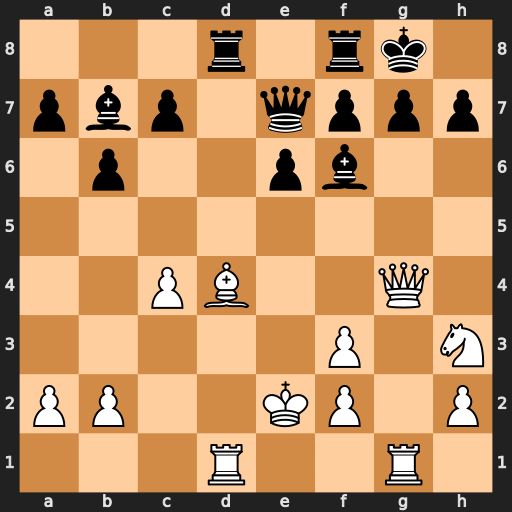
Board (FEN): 3r1rk1/pbp1qppp/1p2pb2/8/2PB2Q1/5P1N/PP2KP1P/3R2R1
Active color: w
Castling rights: -
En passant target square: -
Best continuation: Qxg7+ Bxg7 Rxg7+ Kh8 Rg8+ Kxg8 Rg1+ Qg5 Rxg5#